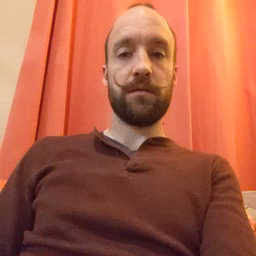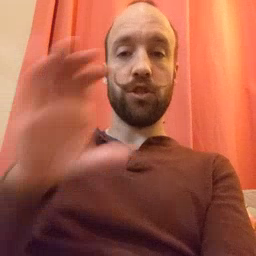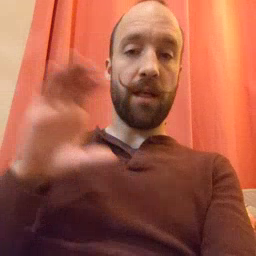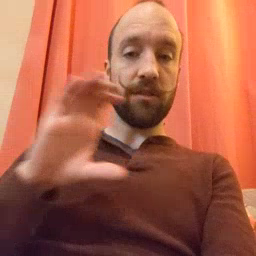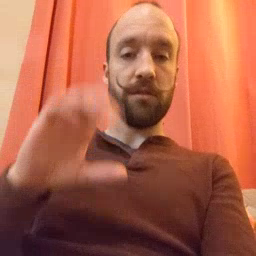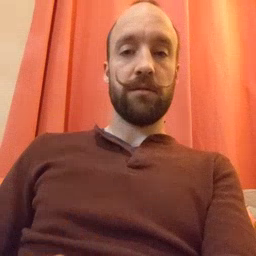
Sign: chocolate